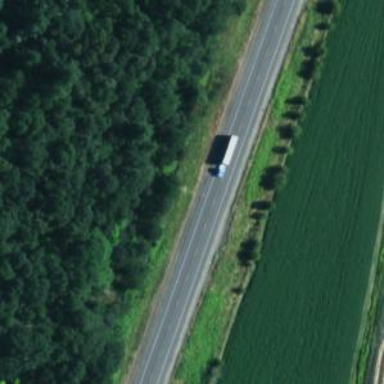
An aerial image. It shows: Trunk highway.